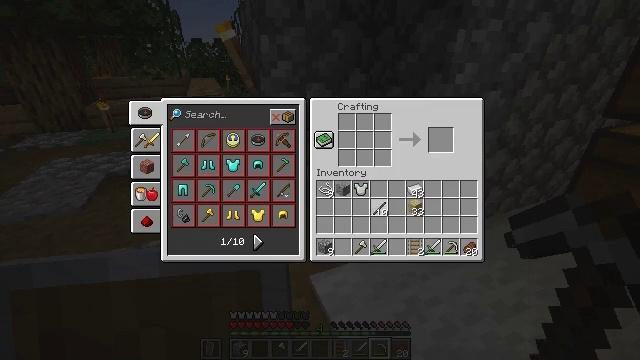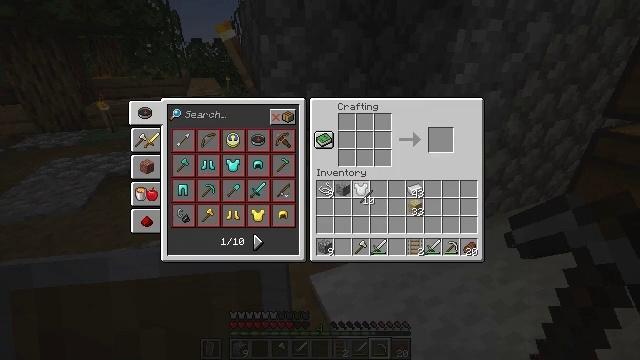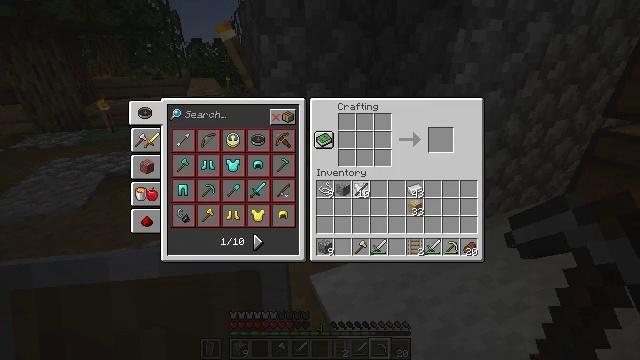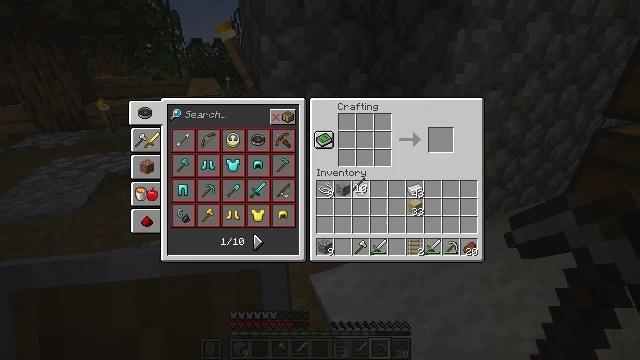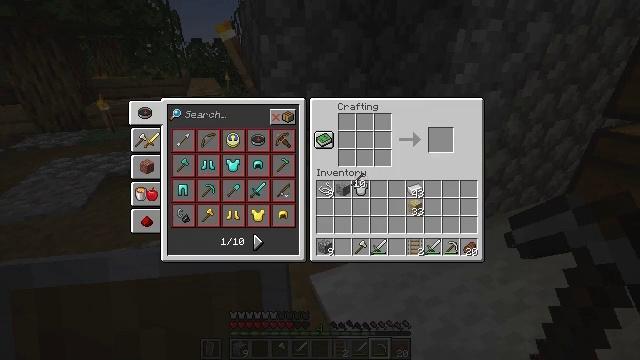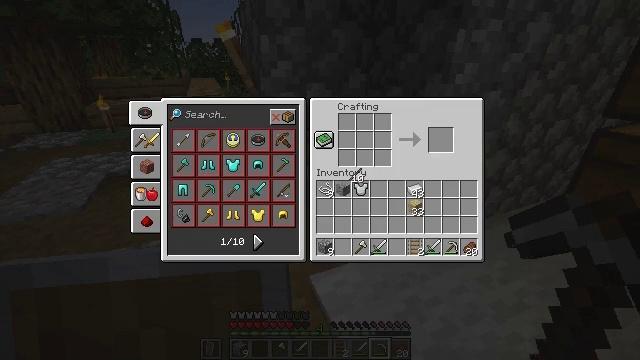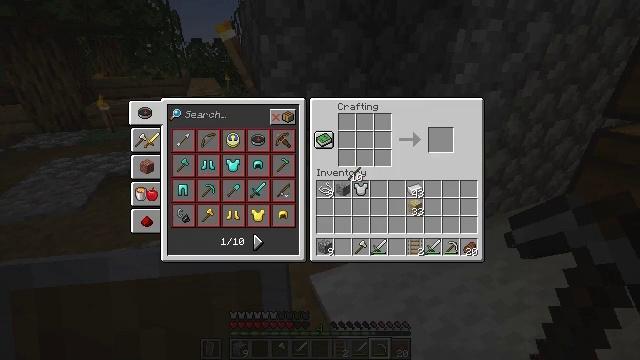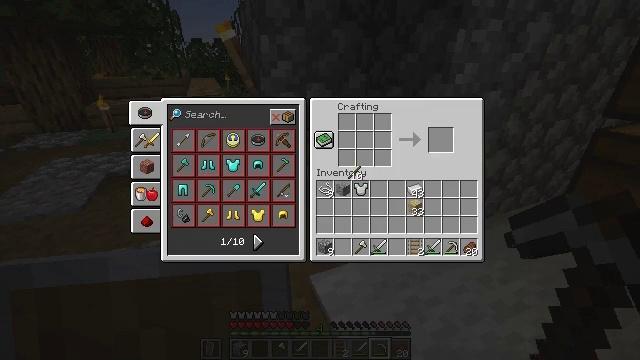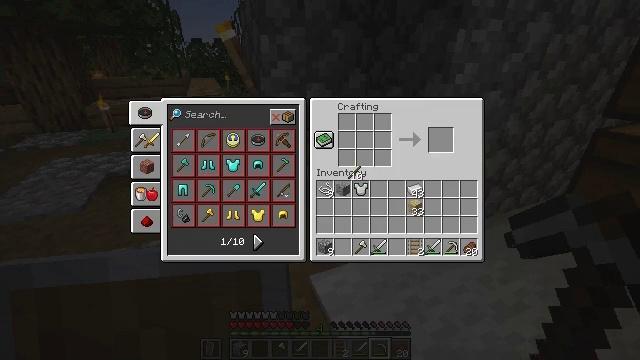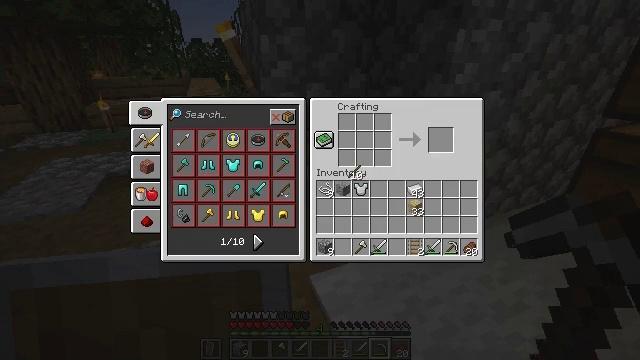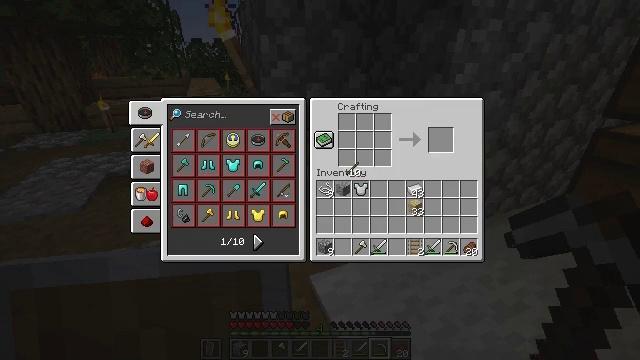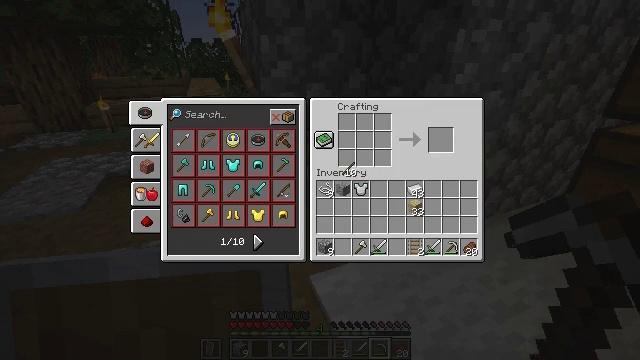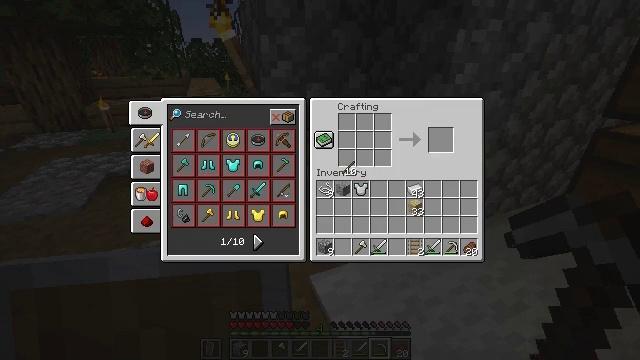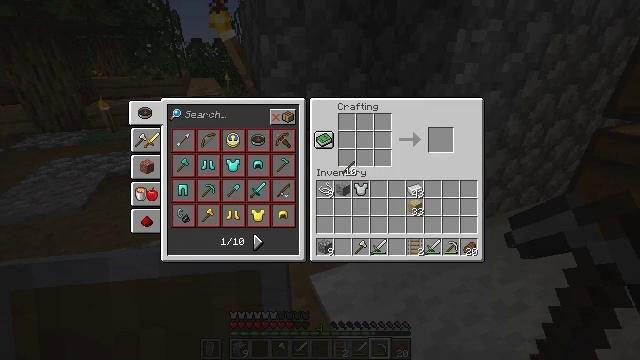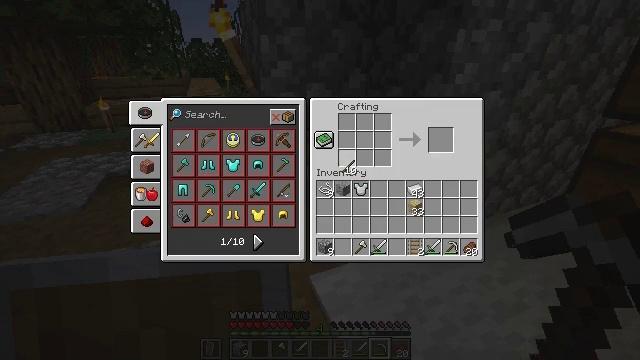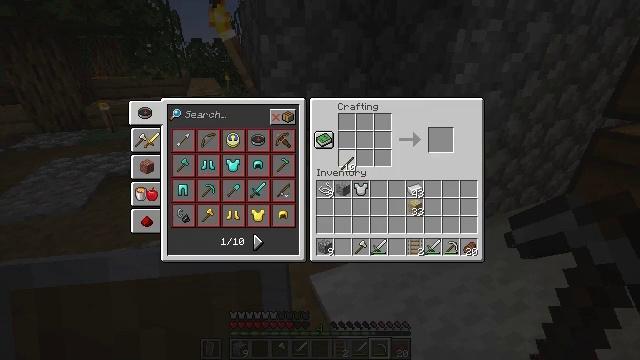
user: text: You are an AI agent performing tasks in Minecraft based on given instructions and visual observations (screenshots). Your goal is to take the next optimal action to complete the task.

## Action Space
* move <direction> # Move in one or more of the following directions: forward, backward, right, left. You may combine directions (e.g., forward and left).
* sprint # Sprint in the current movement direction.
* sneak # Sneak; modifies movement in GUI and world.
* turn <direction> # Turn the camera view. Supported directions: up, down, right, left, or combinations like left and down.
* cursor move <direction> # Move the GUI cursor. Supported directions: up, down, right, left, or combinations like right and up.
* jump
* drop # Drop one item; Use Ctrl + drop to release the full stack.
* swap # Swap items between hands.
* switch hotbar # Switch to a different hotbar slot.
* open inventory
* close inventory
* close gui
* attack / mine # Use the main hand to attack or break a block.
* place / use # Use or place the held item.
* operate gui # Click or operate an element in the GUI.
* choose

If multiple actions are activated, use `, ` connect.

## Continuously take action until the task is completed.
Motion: motion action
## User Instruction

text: Get a fishing rod by crafting with sticks and string.
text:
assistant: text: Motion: cursor move left and up
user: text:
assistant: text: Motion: cursor move up
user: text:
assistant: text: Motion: no_op
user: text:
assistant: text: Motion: no_op
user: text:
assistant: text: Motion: no_op
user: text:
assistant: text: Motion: no_op
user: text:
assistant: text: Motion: no_op
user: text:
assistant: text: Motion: no_op
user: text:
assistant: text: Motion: no_op
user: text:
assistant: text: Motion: no_op
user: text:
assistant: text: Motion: no_op
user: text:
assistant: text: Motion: no_op
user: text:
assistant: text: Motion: no_op
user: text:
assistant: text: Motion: no_op
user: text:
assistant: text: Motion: no_op
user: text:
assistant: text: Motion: no_op
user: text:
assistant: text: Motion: no_op
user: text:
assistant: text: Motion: no_op
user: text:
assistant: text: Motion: no_op
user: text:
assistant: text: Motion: no_op
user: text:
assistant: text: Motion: no_op
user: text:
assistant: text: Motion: choose
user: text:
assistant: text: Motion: choose
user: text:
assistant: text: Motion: no_op
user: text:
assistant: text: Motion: no_op
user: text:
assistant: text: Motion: no_op
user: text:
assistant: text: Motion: no_op
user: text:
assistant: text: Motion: no_op
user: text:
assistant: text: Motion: no_op
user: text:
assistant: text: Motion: no_op